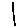
Label: line